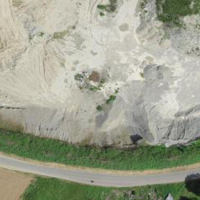
EUNIS habitat code: 52
Species observed at this site:
Emberiza cirlus
Phasianus colchicus
Turdus merula
Saxicola rubicola
Alauda arvensis
Buteo buteo
Milvus migrans